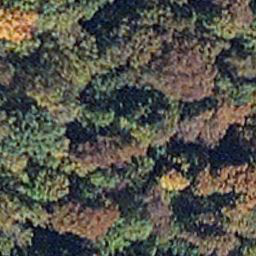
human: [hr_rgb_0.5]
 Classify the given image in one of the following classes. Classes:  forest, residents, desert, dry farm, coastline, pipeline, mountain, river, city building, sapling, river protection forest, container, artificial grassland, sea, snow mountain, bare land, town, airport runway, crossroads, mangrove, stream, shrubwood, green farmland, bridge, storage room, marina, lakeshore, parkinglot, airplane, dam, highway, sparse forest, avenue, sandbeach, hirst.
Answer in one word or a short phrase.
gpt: mangrove